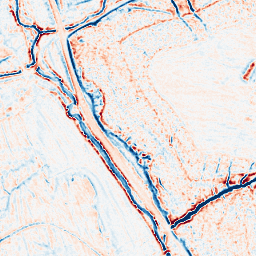
Category: edge_preserving
Decomposition family: bilateral
Decomposition parameters: d: 9
sigma_color: 25
sigma_space: 75
Upsampling method: bilinear
Upsampling parameters: scale: 8
Upsampling scale: 8